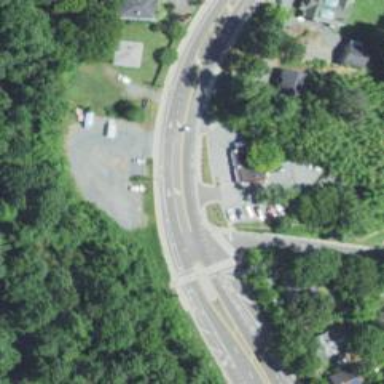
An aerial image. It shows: Marked road crossing.